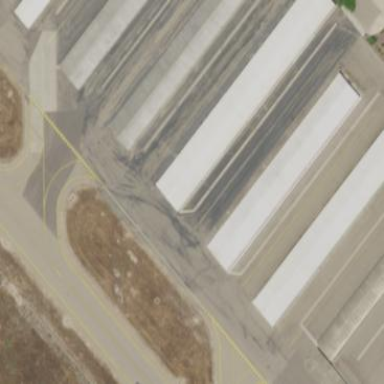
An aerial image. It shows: Hangar building.